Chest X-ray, PA view. Patient: 49 years old, sex F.
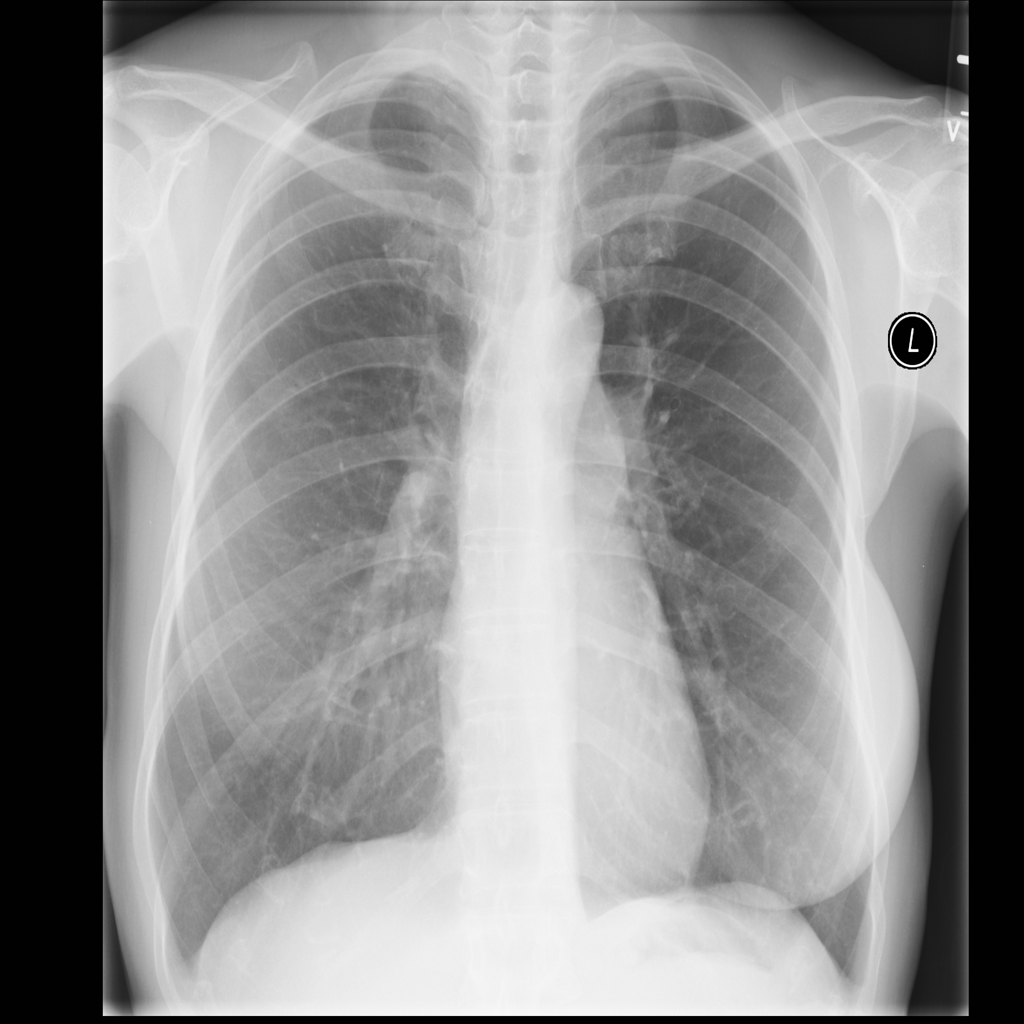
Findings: No Finding